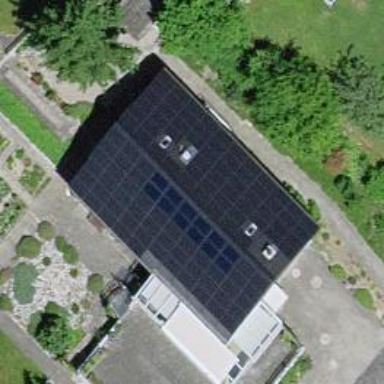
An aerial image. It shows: Solar photovoltaic panel generator on the roof of building.